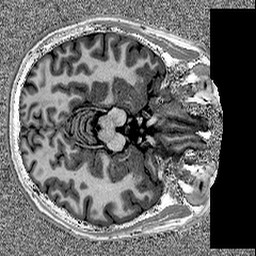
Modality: MP2RAGE
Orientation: axial
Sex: male